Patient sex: M
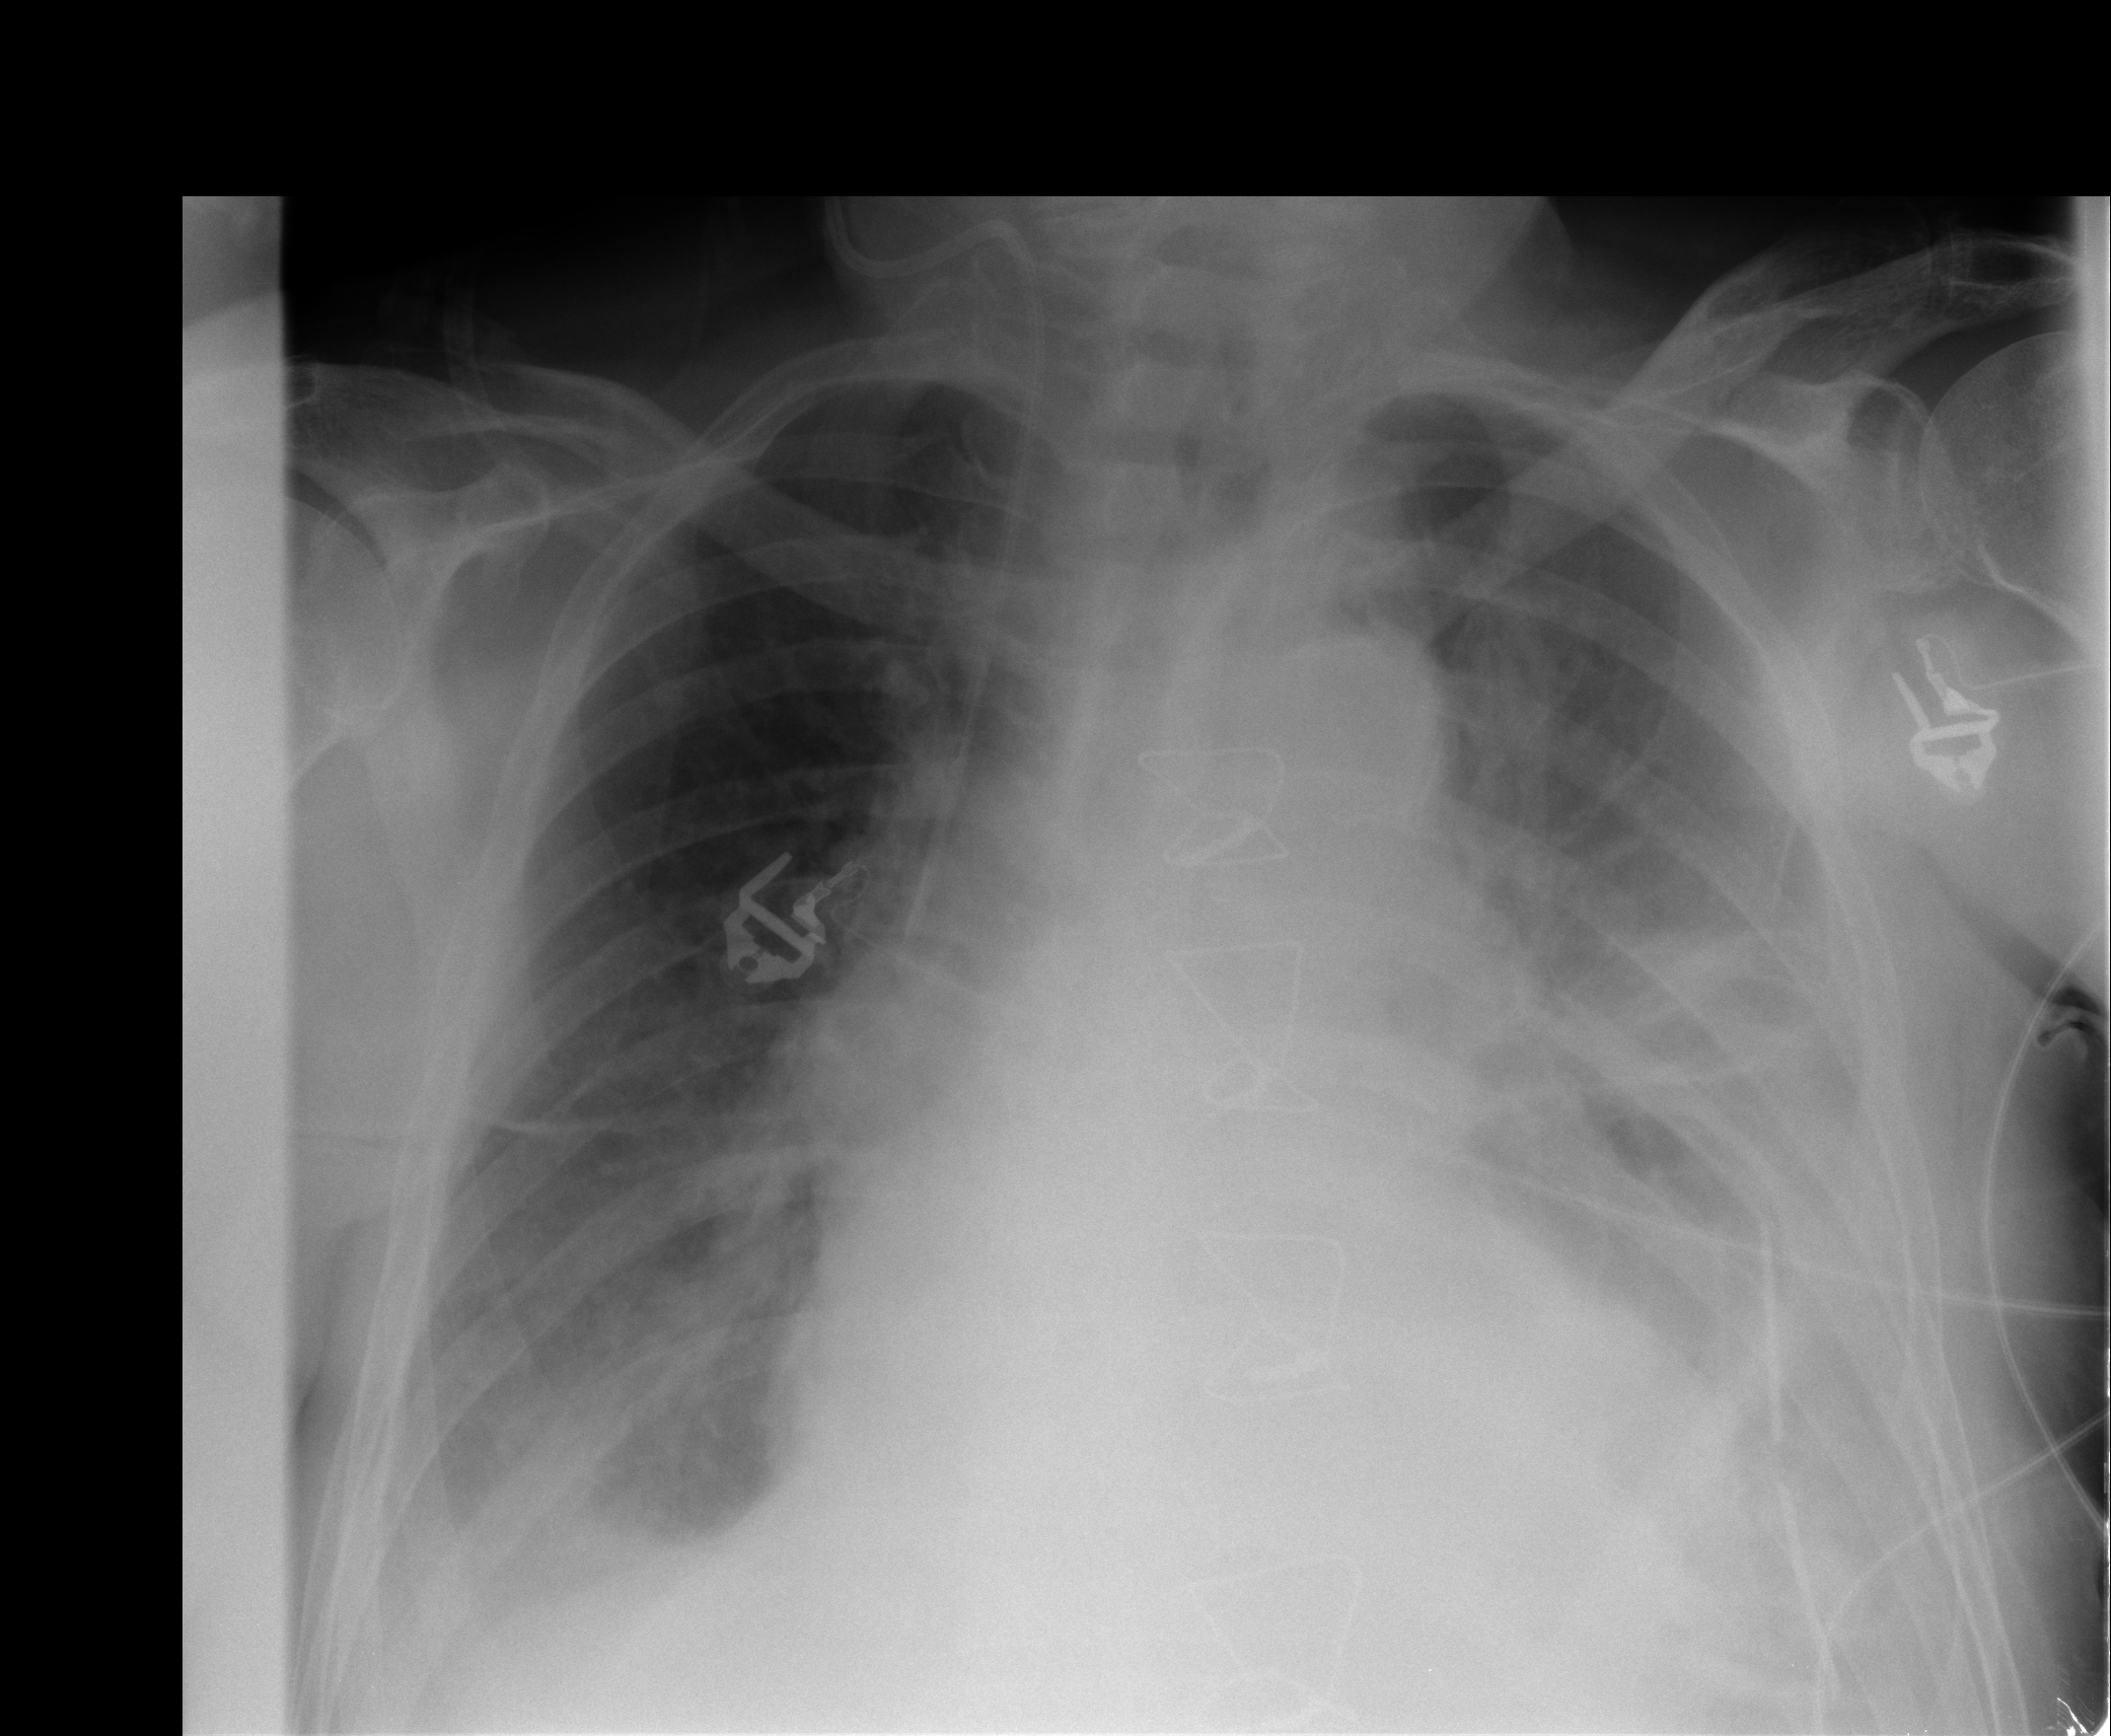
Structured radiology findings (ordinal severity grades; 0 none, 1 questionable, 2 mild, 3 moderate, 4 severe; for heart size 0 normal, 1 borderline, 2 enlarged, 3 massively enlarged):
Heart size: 3
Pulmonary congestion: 3
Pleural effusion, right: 2
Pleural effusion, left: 3
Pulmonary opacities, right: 0
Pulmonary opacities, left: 1
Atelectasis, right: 2
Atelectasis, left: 3